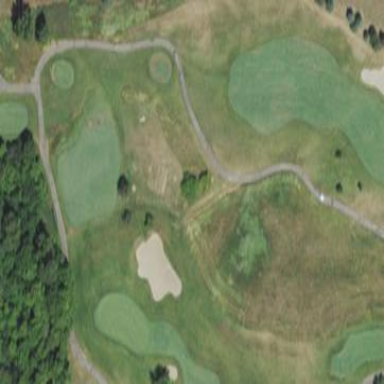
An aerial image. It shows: Area of rough grass used for golf.